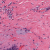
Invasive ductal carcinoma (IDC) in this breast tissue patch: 0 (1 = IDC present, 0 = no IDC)